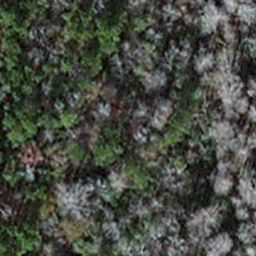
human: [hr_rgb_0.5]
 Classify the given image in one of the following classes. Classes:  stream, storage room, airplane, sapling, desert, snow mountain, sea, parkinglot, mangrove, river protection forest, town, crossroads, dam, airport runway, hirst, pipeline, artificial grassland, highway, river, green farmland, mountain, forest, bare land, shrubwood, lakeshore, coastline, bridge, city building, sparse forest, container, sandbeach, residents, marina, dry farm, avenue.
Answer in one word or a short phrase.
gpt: sapling